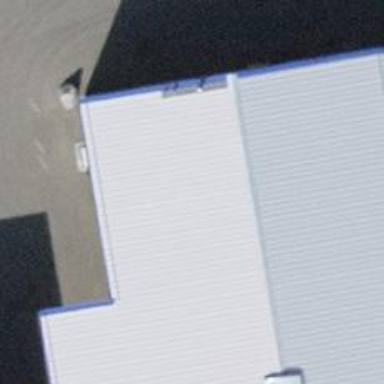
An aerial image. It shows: Hardware shop.